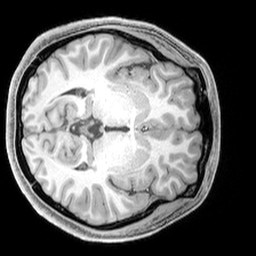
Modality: T1w
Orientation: axial
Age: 22
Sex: female
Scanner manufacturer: siemens
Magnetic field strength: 3 T
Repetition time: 2.3 s
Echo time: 0.00226 s